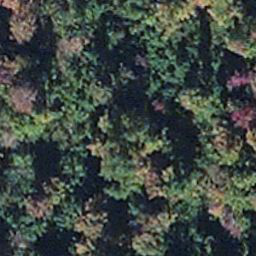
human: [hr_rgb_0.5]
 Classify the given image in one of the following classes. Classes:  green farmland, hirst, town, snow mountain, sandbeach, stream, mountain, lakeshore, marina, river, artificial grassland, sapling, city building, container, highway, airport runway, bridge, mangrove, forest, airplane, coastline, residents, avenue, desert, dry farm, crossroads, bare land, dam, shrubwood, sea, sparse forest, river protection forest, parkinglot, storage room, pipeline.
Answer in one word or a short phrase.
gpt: mangrove